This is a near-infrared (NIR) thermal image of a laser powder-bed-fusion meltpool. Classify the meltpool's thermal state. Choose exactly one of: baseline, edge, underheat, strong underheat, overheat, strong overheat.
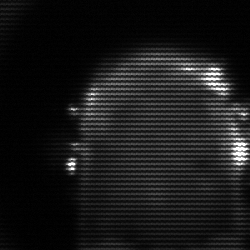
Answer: baseline